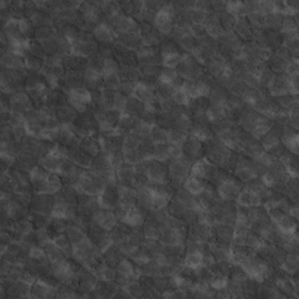
Label: non_frost